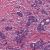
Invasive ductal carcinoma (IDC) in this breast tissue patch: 1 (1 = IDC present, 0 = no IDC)